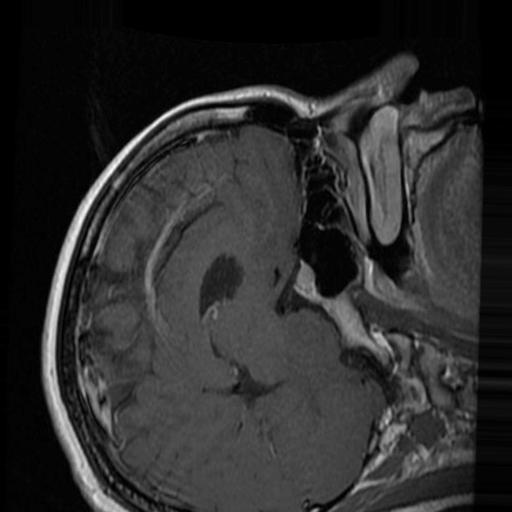
Label: brain_tumor